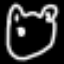
Label: frog